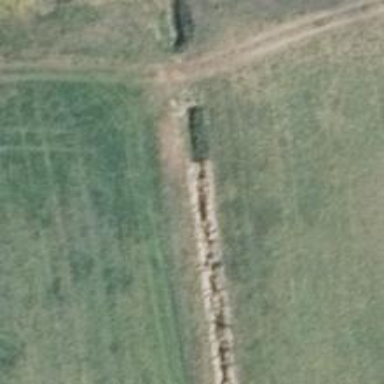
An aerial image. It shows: Grassy track with grade 5 track type.